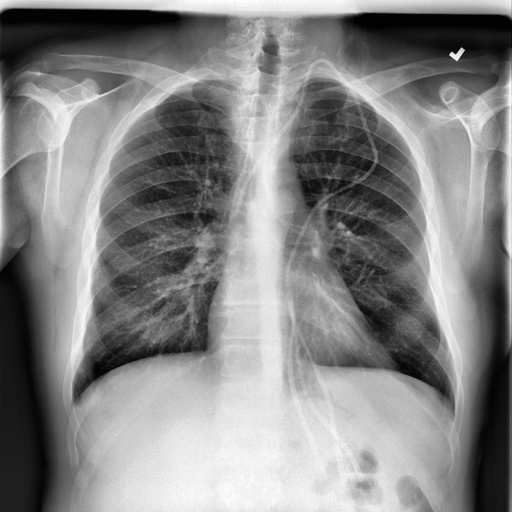
Finding: NORMAL